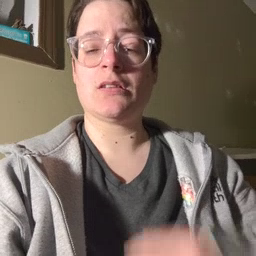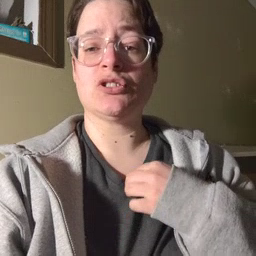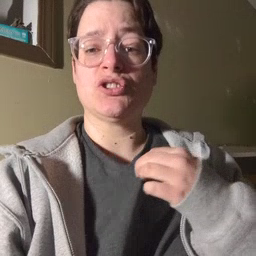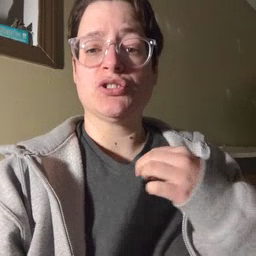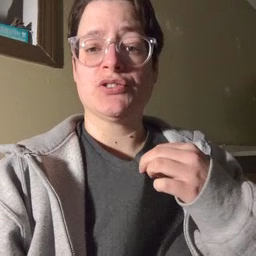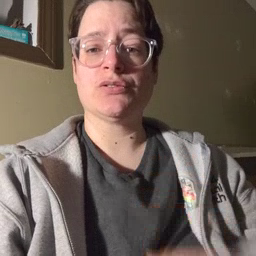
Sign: shirt